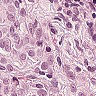
Metastatic tissue present: yes